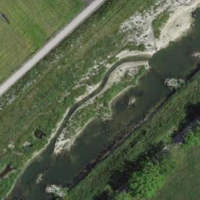
EUNIS habitat code: 52
Species observed at this site:
Clinopodium vulgare
Cyperus esculentus